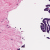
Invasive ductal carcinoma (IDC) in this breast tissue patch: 0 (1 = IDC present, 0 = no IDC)